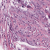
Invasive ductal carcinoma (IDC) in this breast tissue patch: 1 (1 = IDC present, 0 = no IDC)